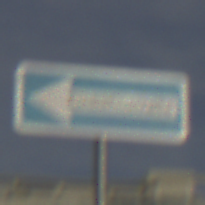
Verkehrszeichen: EinbahnstrasseLinksweisend
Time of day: MorningAfternoon
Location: Outdoor (Suburban)
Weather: PartlyCloudy
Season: NotSpecified
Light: Natural